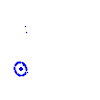
Particle: proton